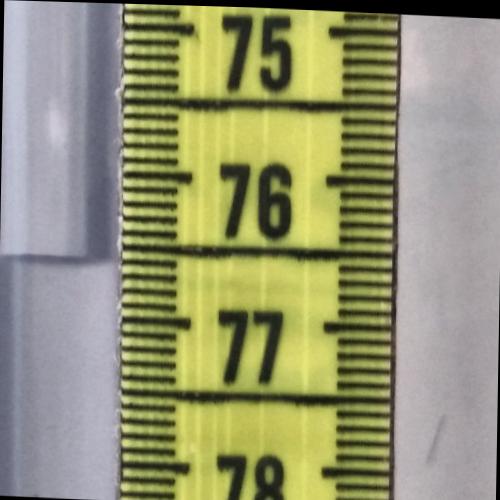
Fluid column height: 76.6 cm